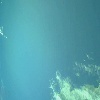
Label: water